Interaction volume radius: 5 \u00c5
Interaction volume height: 15 \u00c5
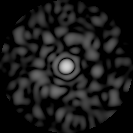
Disorder parameter: 0.8169